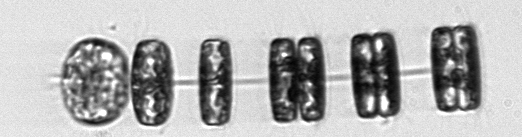
Label: Thalassiosira